Field crop: maize
Growth stage: 1
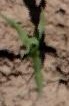
Species: maize